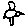
Label: bird